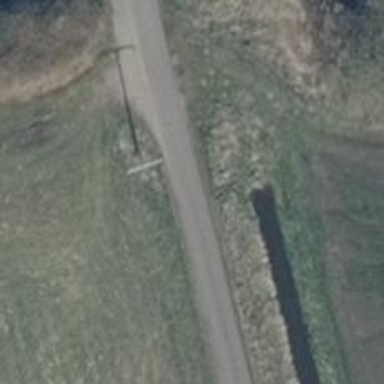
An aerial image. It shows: Power pole.